Field crop: tomato
Growth stage: 1
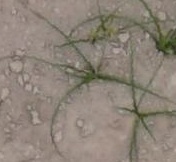
Species: cyperus